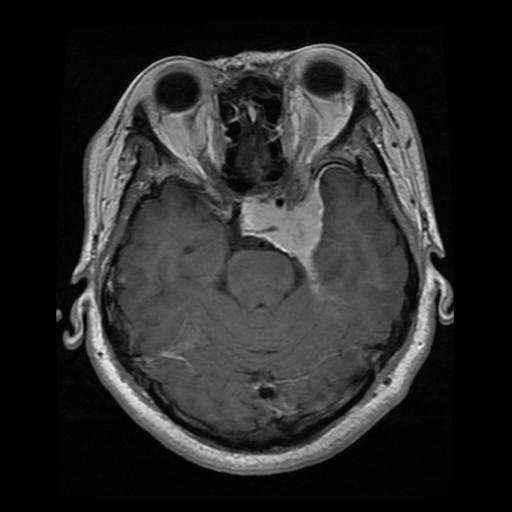
Label: meningioma